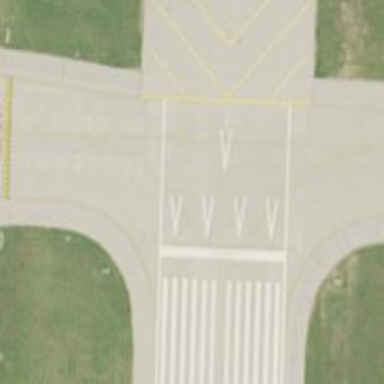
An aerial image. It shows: Runway with displaced threshold at the airport.